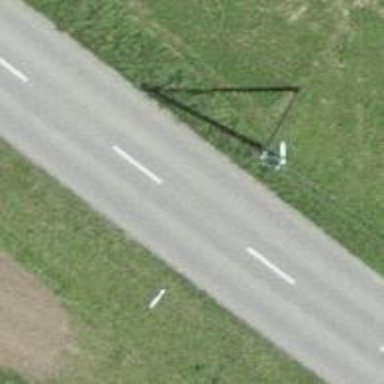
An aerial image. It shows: Termination pole used for power supply.